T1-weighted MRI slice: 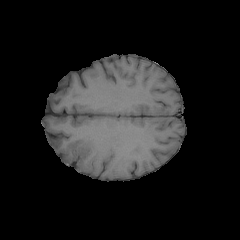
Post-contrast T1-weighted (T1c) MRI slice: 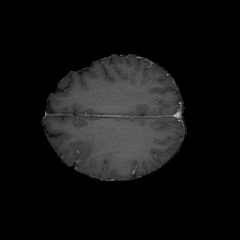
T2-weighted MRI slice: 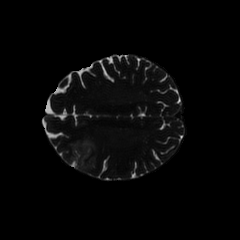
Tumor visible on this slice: yes